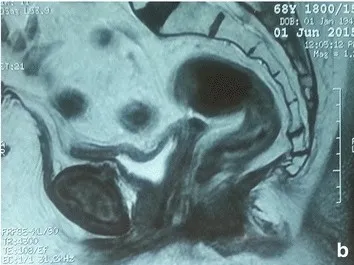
MRI images showed a complete response 6 months after completing the treatment.
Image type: radiology (mri)